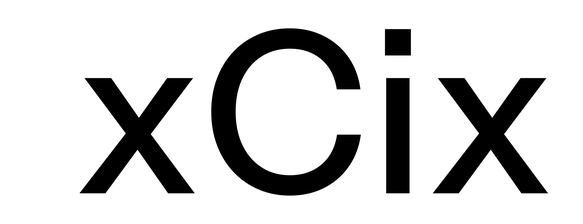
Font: InstrumentSans_Medium